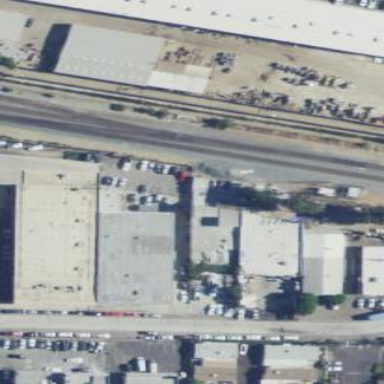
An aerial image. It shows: Warehouse building.